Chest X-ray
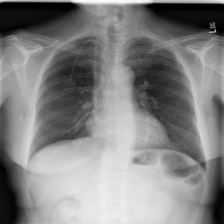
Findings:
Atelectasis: negative
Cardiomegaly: negative
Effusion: negative
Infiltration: negative
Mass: negative
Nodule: negative
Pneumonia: negative
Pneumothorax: negative
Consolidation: negative
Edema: positive
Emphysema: negative
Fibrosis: negative
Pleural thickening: negative
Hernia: negative